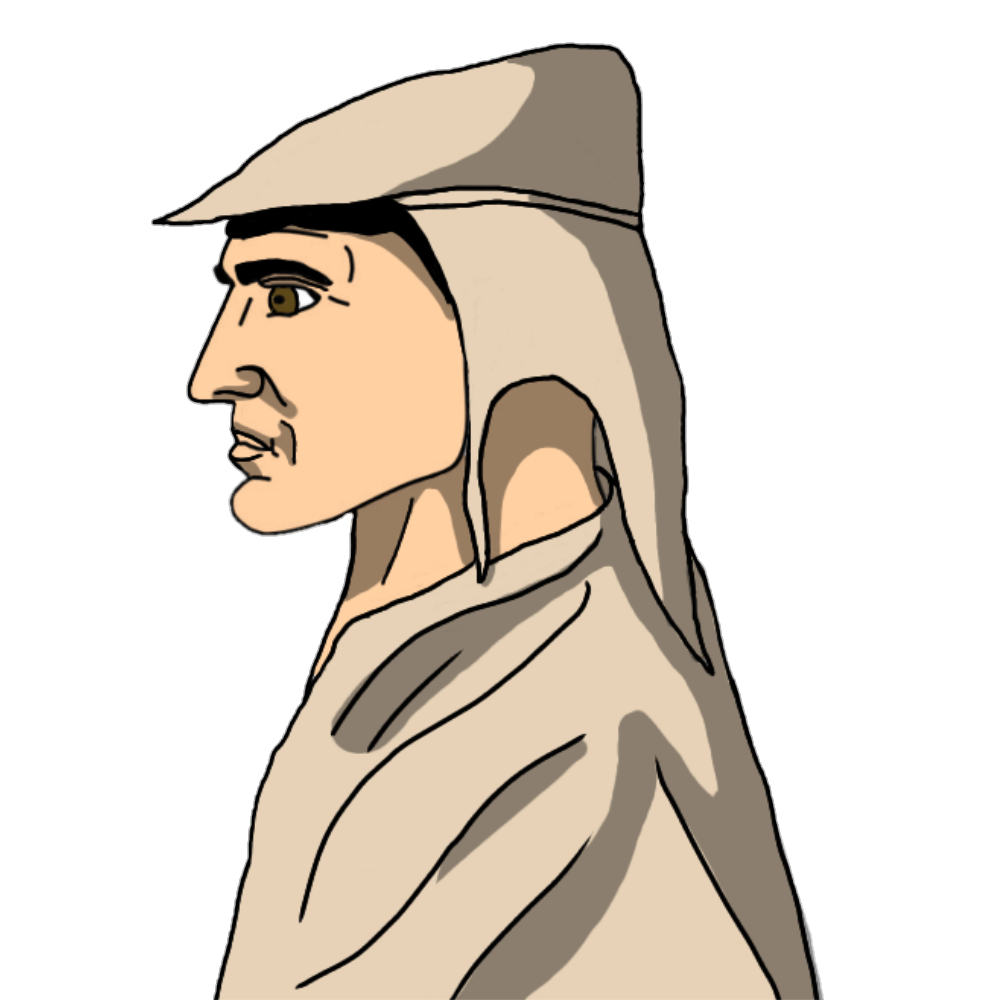
Label: 4_Yes_Chad